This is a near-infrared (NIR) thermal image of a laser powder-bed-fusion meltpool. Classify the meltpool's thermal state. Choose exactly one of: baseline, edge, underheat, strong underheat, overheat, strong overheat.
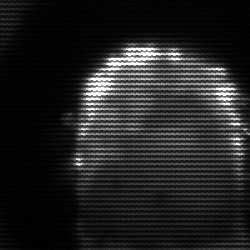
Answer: baseline